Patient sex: M
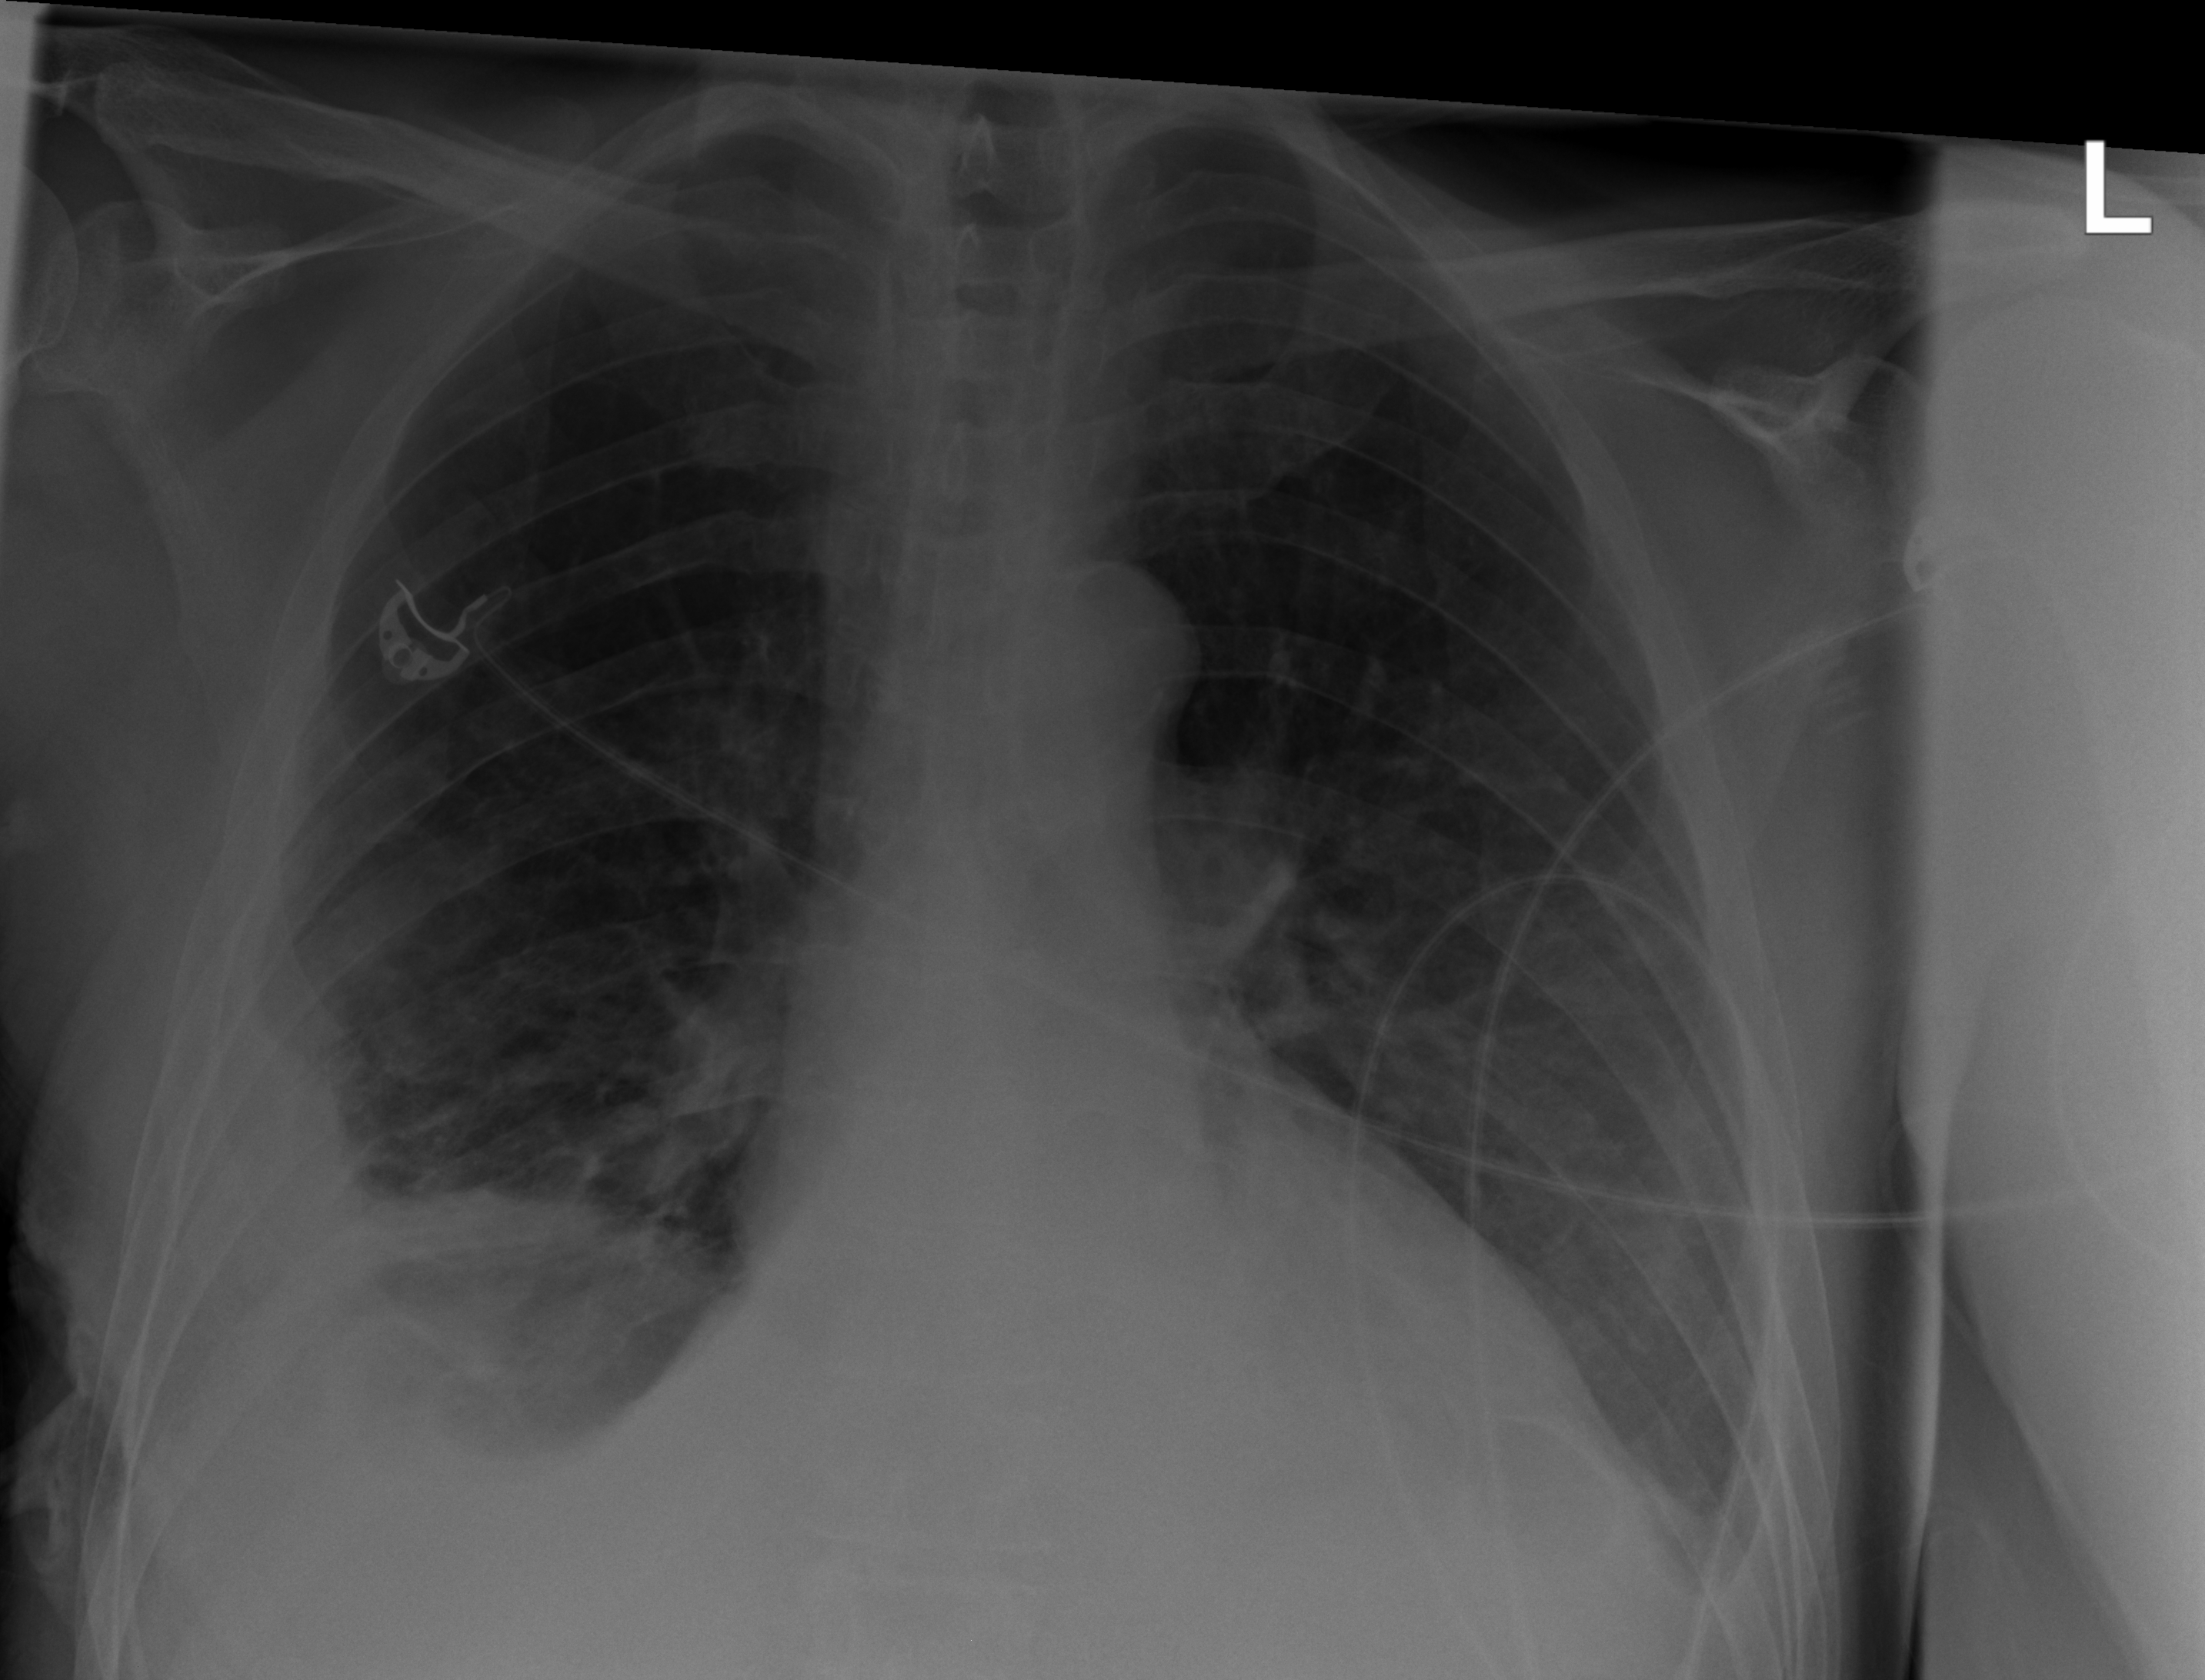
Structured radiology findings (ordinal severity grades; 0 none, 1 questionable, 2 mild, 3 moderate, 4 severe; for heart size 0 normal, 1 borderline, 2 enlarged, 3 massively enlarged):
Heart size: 0
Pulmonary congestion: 0
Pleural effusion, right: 3
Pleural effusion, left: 2
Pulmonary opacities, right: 0
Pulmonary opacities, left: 0
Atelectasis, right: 2
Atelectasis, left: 2